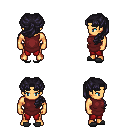
a pixel art fantasy rpg character, male body template, human, tanned skin, maroon tunic, red pants, raven princess hairstyle, gray slippers, four views (front, back, left, right), 2x2 character sprite sheet, small pixel art, hard edges, no anti-aliasing